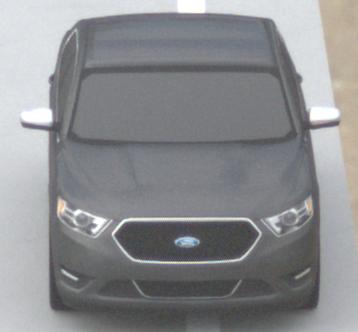
Make: Ford
Model: Taurus
Detailed model: SHO
Model produced from: 2012
Model produced until: 2019
Doors: 4
Color: gray
Road condition: dry road
Daytime: midday
Contrast: low contrast